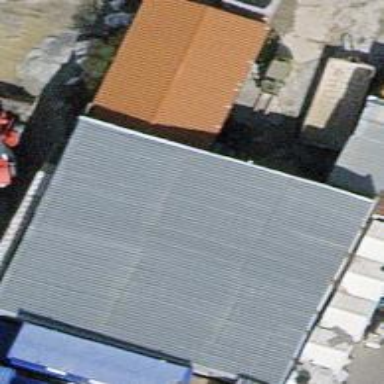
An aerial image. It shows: Shed building.